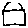
Label: house